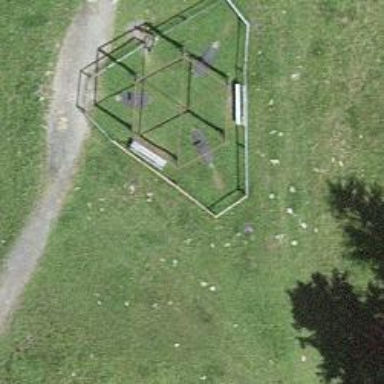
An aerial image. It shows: Bench.